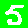
Digit: 5